Question: I'm making an app in React Native and I want align a circle with the end of page.
I want to make this:
<URL>
But it's currently like this and only stays this way:
<URL>
The complete view:
[
I already tried alignSelf, justifyContent and others but it doesn't work.
I tested this: <URL>
But it won't work.
My code:
'''
const ListProductsHeader = () => (
<View>
<View style={style.containerInfo}>
<View style={style.circle} />
<View>
<Text style={style.unityName}>SUPERMERCADO MACCARTNEY</Text>
<Text style={style.subInfo}>Categoria: Mercado</Text>
<Text style={style.subInfo}>Pedido No: 1245</Text>
</View>
</View>
<View style={style.containerProducts}>
<Text style={style.productName}>1x 42 - Coca Cola 2L</Text>
<View style={style.minus}></View>
</View>
</View>
);
'''
CSS:
'''
containerProducts:{
paddingTop: 40,
paddingLeft: 15,
flexDirection: 'row',
},
productName: {
alignSelf: 'flex-start',
},
minus:{
width: 20,
height: 20,
borderRadius: 20/2,
backgroundColor: 'red',
},
containerInfo:{
paddingTop:15,
flexDirection:'row',
paddingLeft: 15,
},
unityName:{
fontWeight: 'bold',
paddingLeft: 15,
},
subInfo:{
color: 'gray',
paddingLeft: 15,
},
circle: {
width: 50,
height: 50,
borderRadius: 50/2,
backgroundColor: 'red',
justifyContent: 'flex-end',
},
'''
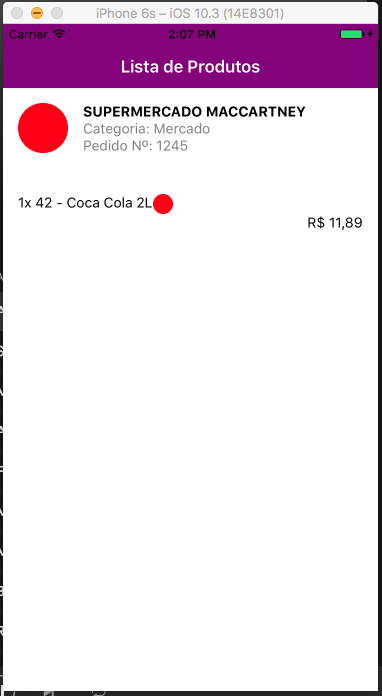
Answer: Lkke to suggest one thing that can help you with this problem
what you need to do is. Everthing is correct except the main view css
'''
<View style={flexDirection:'row',justifyContent : 'space-between'}>
<View style={style.circle} />
<View>
<Text style={style.unityName}>SUPERMERCADO MACCARTNEY</Text>
<Text style={style.subInfo}>Categoria: Mercado</Text>
<Text style={style.subInfo}>Pedido No: 1245</Text>
</View>
</View>
<View style={style.containerProducts}>
<Text style={style.productName}>1x 42 - Coca Cola 2L</Text>
<View style={style.minus}></View>
</View>
'''
try this may be it can help you
'''
containerProducts: {
paddingTop: 40,
paddingLeft: 15,
flexDirection: 'row',
justifyContent: 'space-between',
},
'''